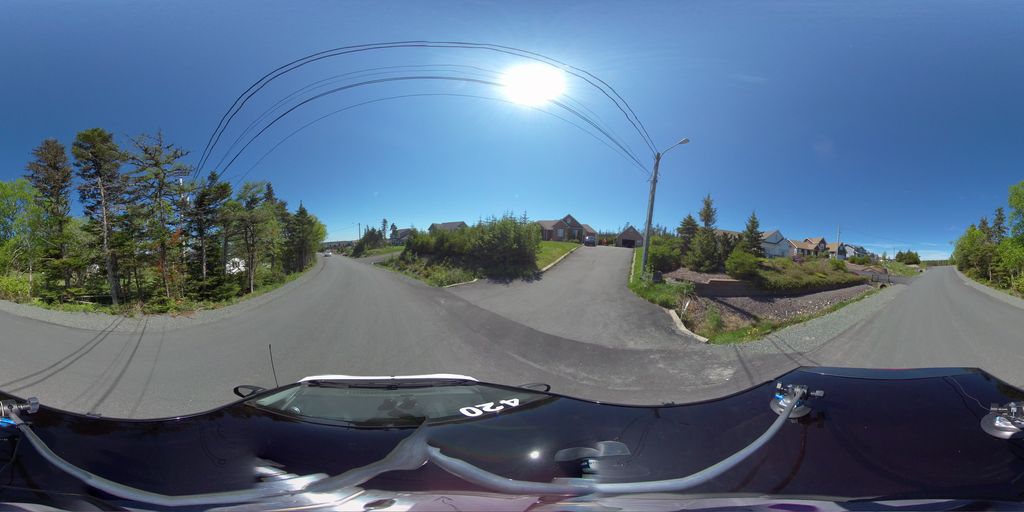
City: st_johns